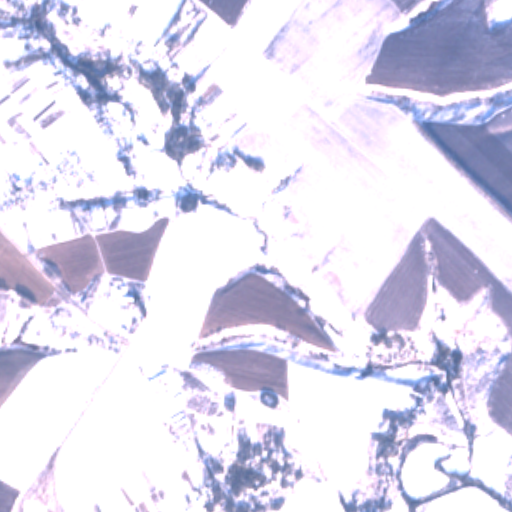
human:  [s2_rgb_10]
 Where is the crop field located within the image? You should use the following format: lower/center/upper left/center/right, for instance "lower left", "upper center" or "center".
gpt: The crop field is located in the upper left of the image.
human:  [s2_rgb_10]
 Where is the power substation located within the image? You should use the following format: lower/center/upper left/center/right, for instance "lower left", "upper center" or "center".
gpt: The power substation is located in the center left of the image.
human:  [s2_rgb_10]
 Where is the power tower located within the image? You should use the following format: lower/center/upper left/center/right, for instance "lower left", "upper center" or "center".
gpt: There is no power tower in the image.